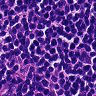
Metastatic tissue present: no